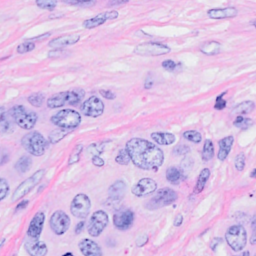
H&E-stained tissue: Breast